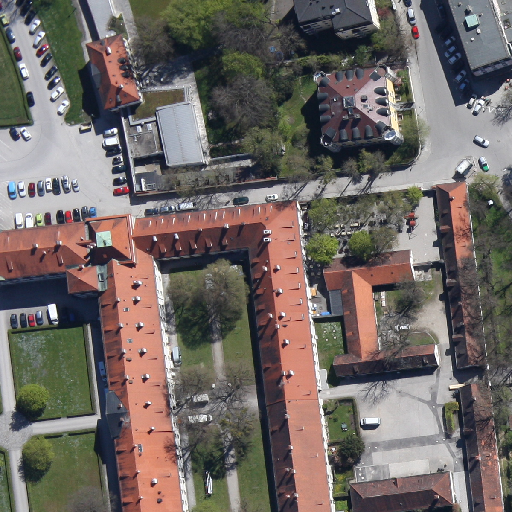
Referring expression: road